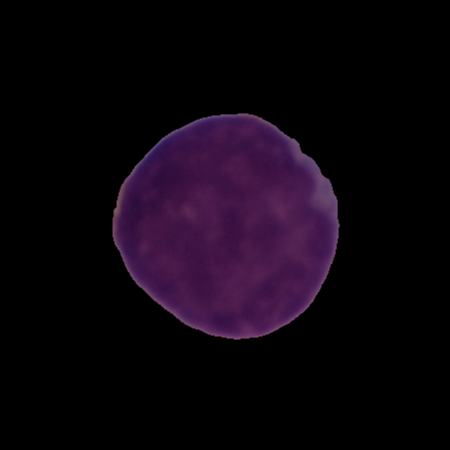
Label: cancer